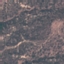
Label: HerbaceousVegetation